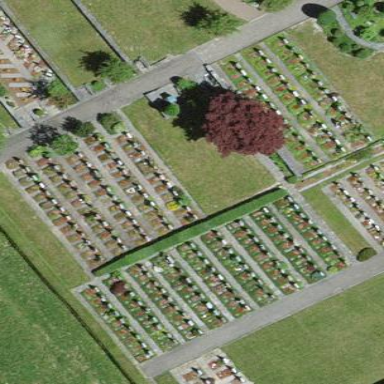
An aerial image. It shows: Graveyard.